Aerial crown-view tile of a tropical tree (Barro Colorado Island, Panama), acquired 20250818:
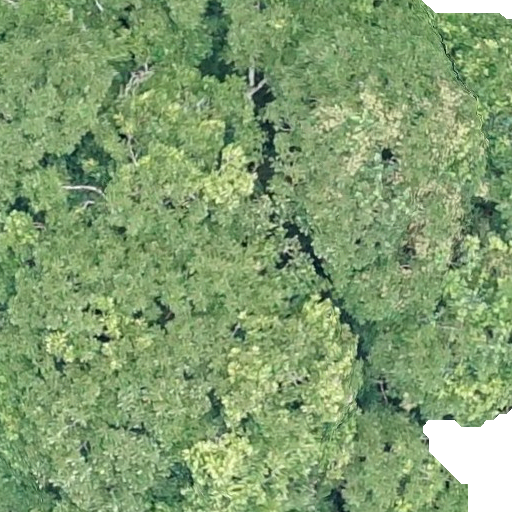
Species: Dipteryx oleifera
GBIF accepted scientific name: Dipteryx oleifera
Crown area: 616.48 m²